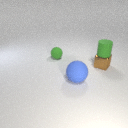
large blue rubber sphere to the right of small green rubber sphere